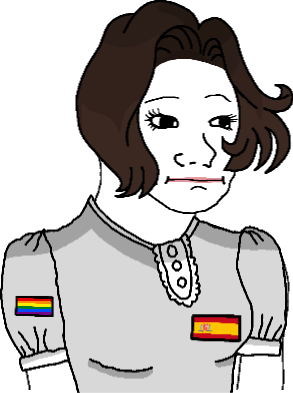
Label: 5_Trad_Wife